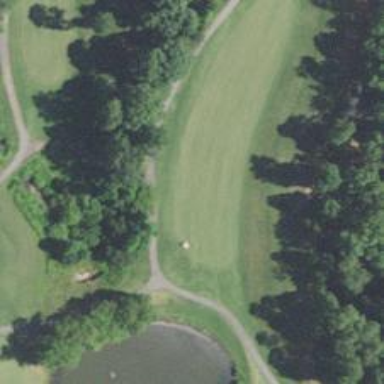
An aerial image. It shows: Footway that serves as golf path.